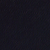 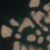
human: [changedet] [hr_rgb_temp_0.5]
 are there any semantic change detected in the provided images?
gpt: An artificial archipelago has been created in the sea.